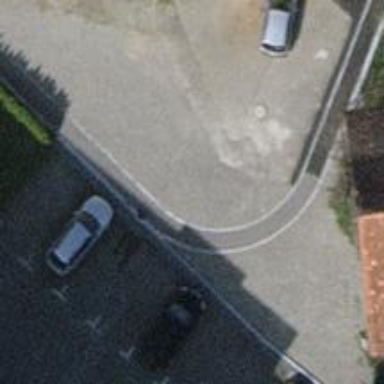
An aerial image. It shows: Path surfaced with fine gravel.